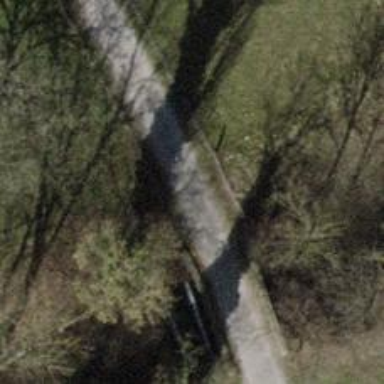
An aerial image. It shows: Track passing over compacted bridge with grade 2 tracktype.